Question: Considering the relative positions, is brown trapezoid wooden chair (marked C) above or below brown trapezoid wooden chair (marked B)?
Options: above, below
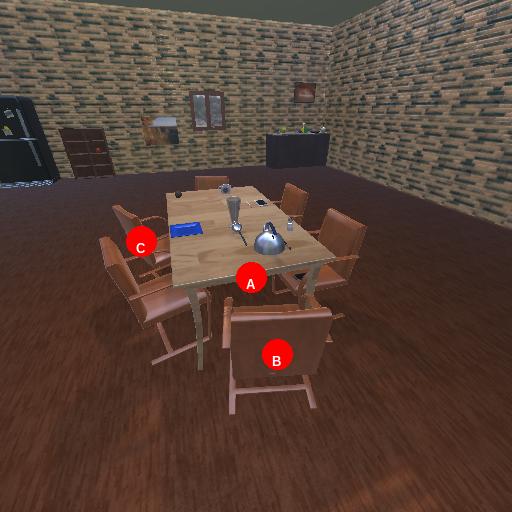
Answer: above